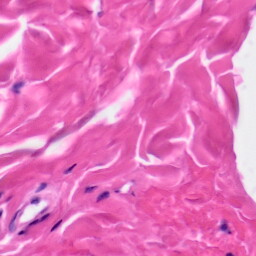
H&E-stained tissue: Skin